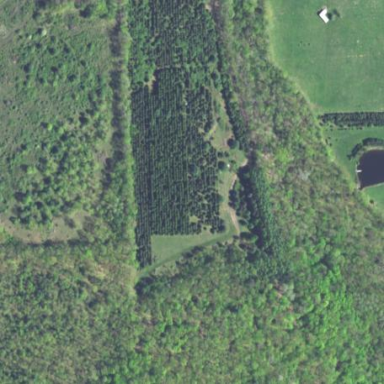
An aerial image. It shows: Forest area known for producing Christmas trees.